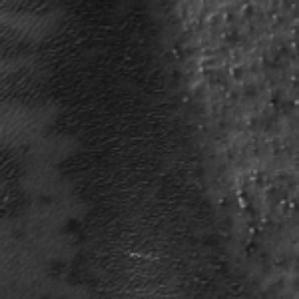
Label: frost